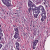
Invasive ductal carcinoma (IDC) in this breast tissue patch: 1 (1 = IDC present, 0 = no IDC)